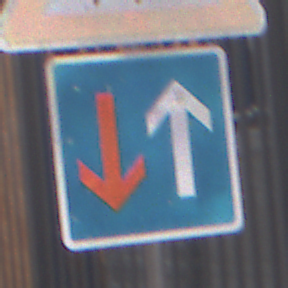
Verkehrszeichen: VorrangVorGegenverkehr
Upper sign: KinderRechts
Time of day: MorningAfternoon
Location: Outdoor (Urban)
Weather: Overcast
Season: NotSpecified
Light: Natural